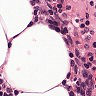
Metastatic tissue present: no